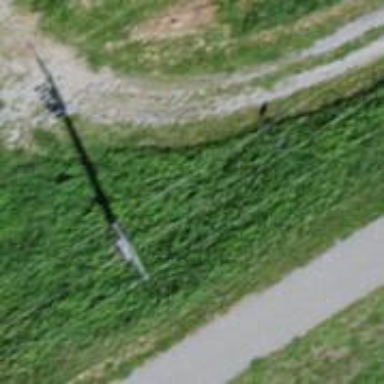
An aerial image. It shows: Concrete power pole with straight line management.